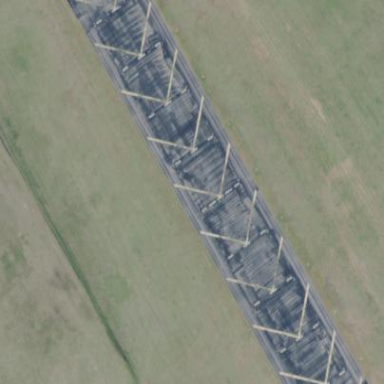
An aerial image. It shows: Runway at airport.